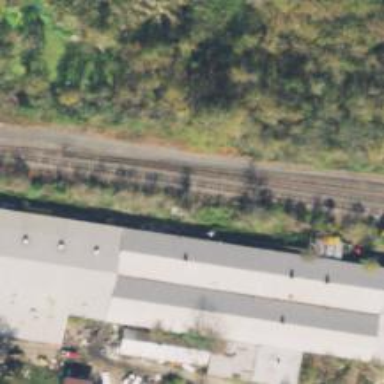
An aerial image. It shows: Railway siding for service.